Current action and preconditions to check: trajectory_clear

Your task: For each precondition in the list above, predict whether it will hold at this action.

Consider the current scene as observed from the mobile robot's camera, and analyze the predicted future states of all dynamic agents (e.g., people, animals, vehicles, or any moving entities) within the NEXT SECOND.

IMPORTANT: Only answer "very likely" if you are absolutely certain—based on strong, clear evidence—that a dynamic agent will violate the precondition in the predicted future state. Do NOT answer "very likely" for unlikely, ambiguous, or low-probability risks.

Ask yourself for each precondition: Is there a high probability, with clear and convincing evidence, that the predicted future states of any dynamic agent will interfere with the predicted future state of the currently executing action within the NEXT SECOND, causing that precondition to fail?

Assess the risk level based on these predictions. Use "likely" or "very likely" if motions create a clear risk of interference.

Use "neutral" or "improbable" if agents are nearby but their predicted paths are clearly diverging or non-conflicting.

Failure Risk Categories: "very improbable", "improbable", "neutral", "likely", "very likely"

Answer Format: Output ONLY the probability_of_failure value from these categories: "very improbable", "improbable", "neutral", "likely", "very likely"

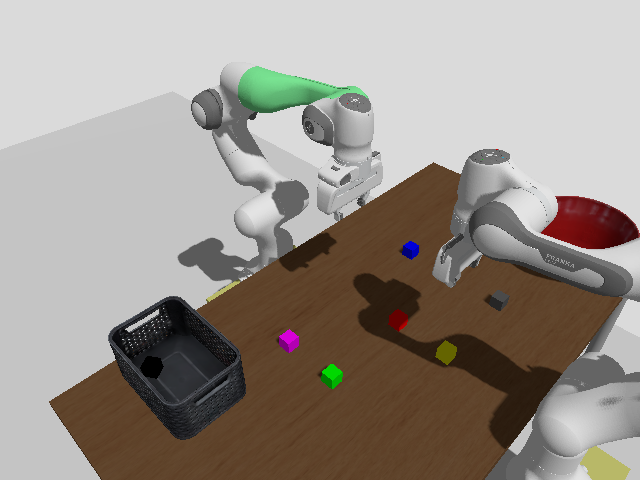

Answer: very improbable